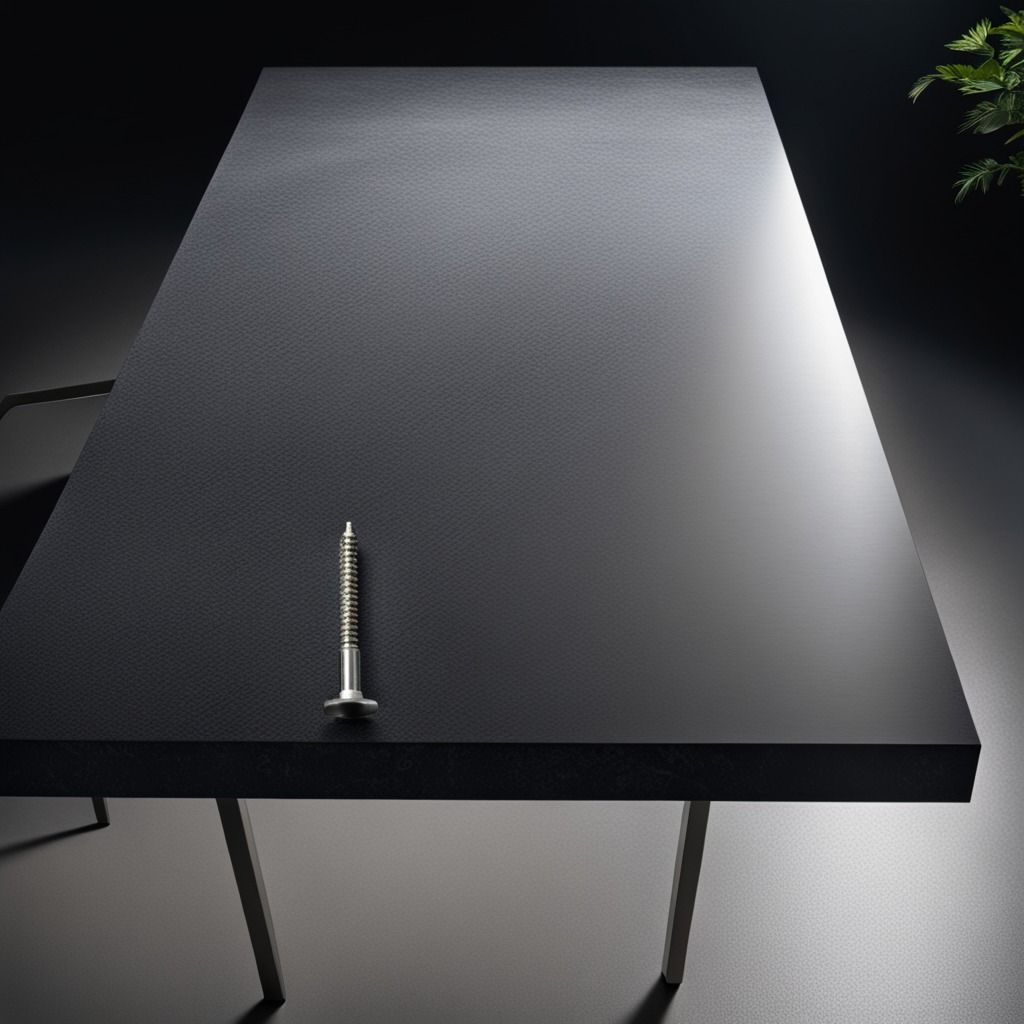
A metal screw is lying on a clean granite table inside a workshop at night.